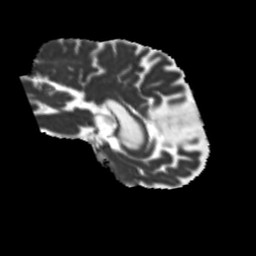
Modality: MD
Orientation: sagittal
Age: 57
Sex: male
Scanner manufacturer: siemens
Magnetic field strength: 3 T
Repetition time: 5.25 s
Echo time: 0.08 s